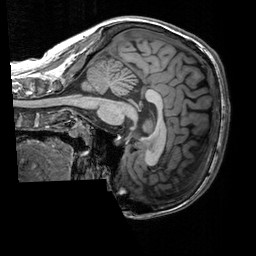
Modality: T1w
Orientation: sagittal
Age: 23
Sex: male
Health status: healthy
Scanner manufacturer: siemens
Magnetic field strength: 3 T
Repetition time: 2.3 s
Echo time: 0.00303 s